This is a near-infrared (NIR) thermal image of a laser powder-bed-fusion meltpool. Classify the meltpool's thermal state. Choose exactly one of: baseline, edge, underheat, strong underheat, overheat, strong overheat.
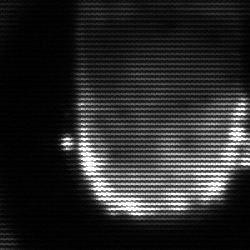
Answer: baseline